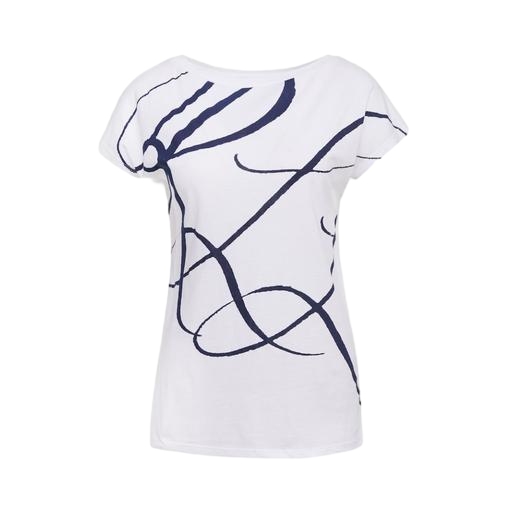
t-shirt twist graphic, white abstract graphic t-shirt, white printed t-shirt, white background